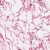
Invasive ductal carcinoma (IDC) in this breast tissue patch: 0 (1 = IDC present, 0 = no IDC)